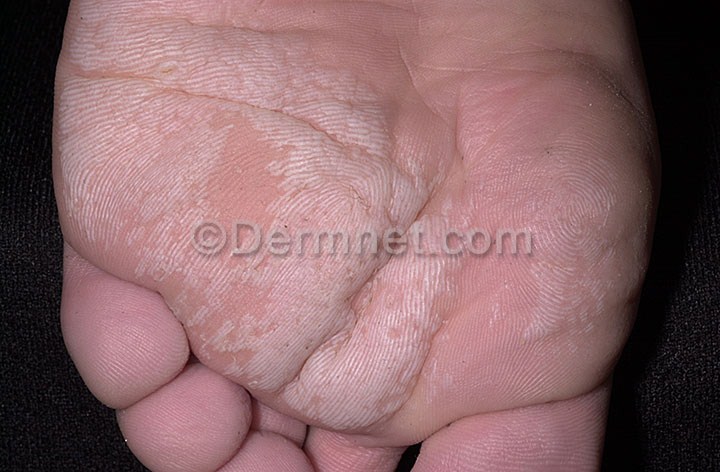
Disease: Eczema Photos